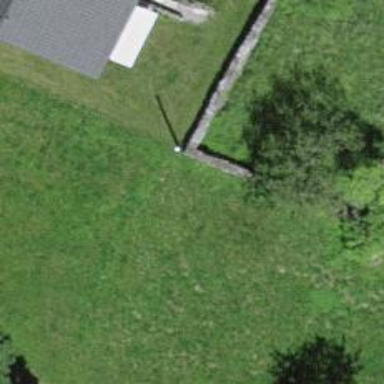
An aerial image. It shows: Dry stone wall barrier.